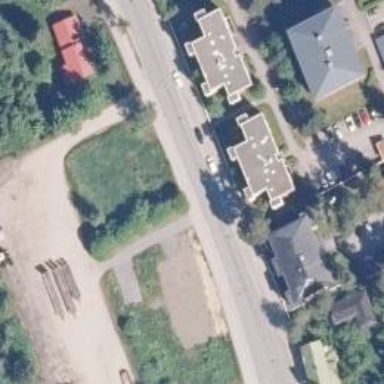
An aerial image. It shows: Secondary road with separate asphalt sidewalks and cycle lanes.